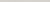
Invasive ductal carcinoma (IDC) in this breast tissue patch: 0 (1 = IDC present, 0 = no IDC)